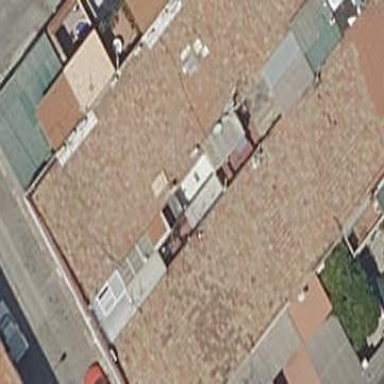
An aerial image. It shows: Terrace building.